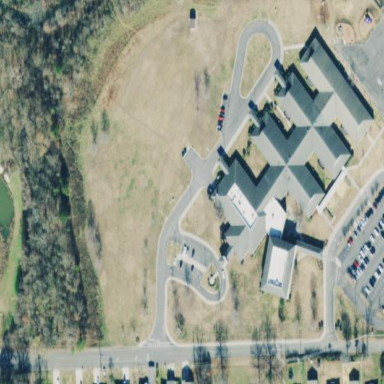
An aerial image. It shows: School building.